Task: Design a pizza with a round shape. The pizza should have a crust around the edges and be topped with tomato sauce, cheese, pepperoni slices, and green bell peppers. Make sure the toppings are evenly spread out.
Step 395:
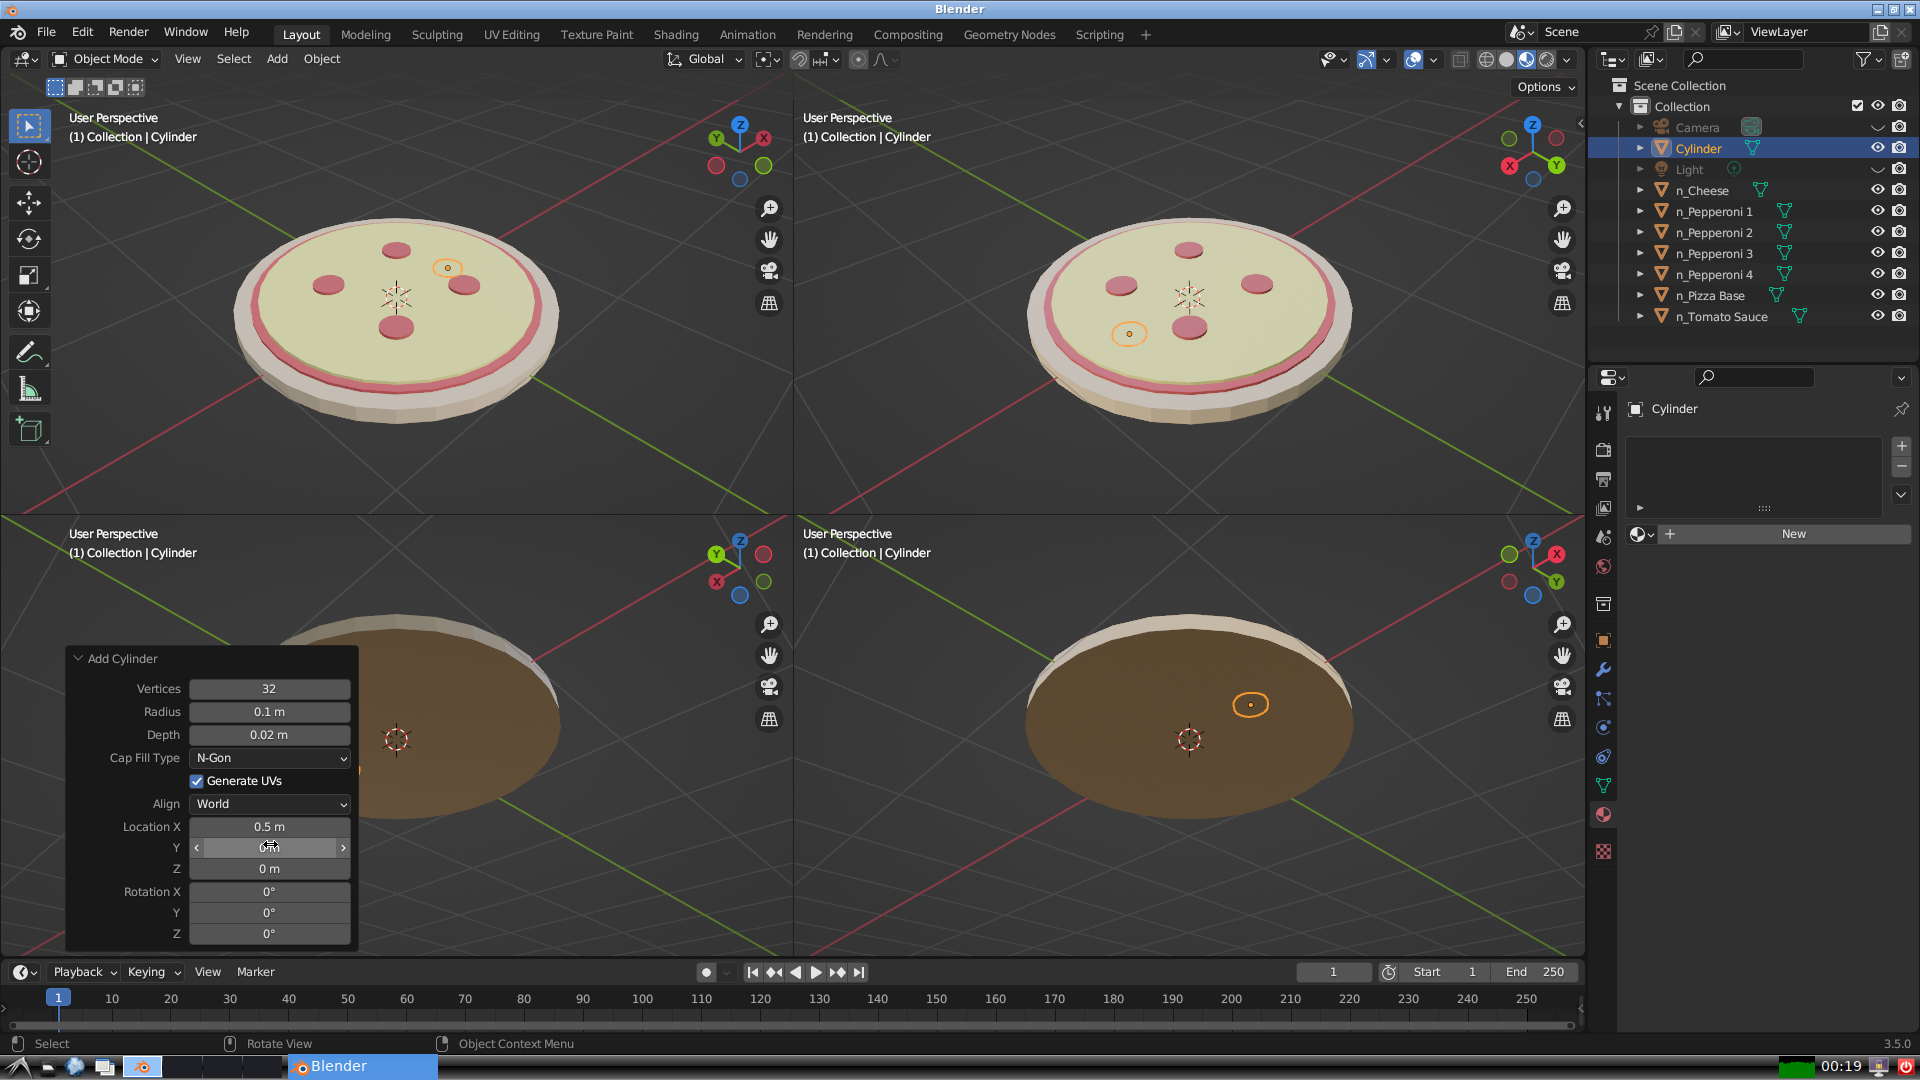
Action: click: no